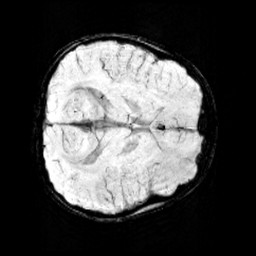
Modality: minIP
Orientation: axial
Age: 11
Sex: male
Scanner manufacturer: siemens
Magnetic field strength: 3 T
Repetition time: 0.027 s
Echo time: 0.02 s